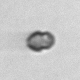
Label: Heterocapsa_rotundata